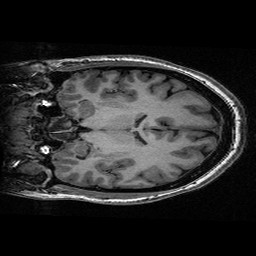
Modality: T1w
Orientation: coronal
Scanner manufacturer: ge
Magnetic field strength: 3 T
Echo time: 0.00318 s